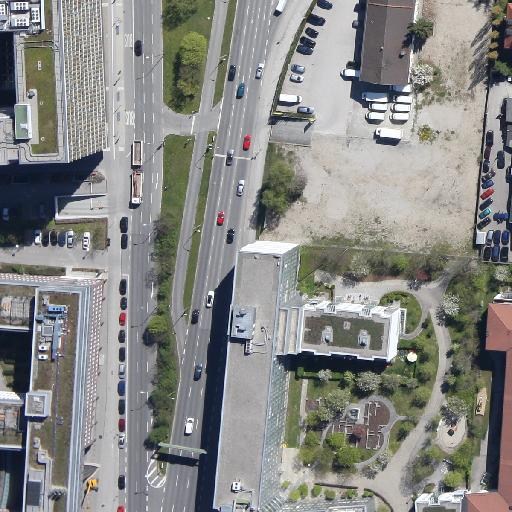
Referring expression: trailer on the road